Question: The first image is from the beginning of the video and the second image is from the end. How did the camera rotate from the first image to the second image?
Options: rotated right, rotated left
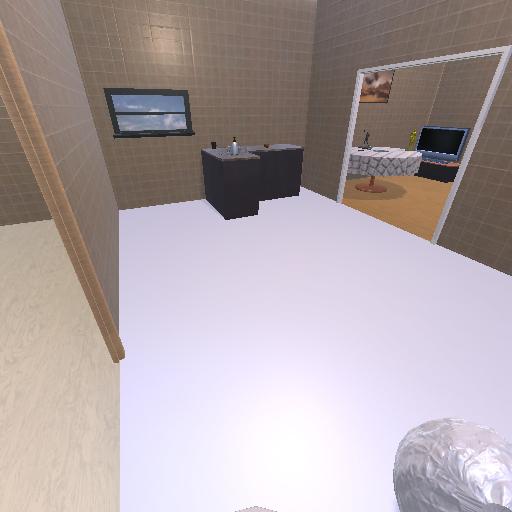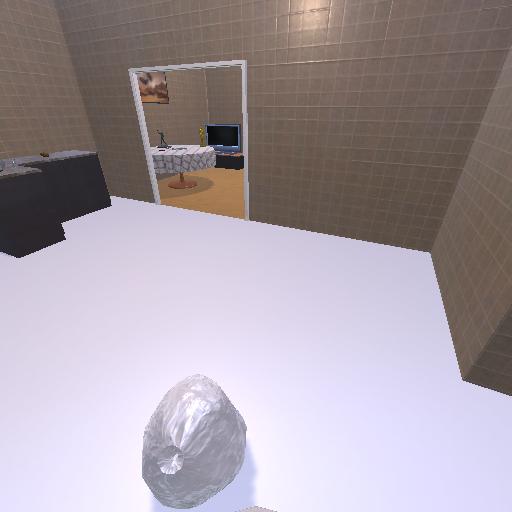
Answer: rotated right